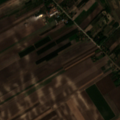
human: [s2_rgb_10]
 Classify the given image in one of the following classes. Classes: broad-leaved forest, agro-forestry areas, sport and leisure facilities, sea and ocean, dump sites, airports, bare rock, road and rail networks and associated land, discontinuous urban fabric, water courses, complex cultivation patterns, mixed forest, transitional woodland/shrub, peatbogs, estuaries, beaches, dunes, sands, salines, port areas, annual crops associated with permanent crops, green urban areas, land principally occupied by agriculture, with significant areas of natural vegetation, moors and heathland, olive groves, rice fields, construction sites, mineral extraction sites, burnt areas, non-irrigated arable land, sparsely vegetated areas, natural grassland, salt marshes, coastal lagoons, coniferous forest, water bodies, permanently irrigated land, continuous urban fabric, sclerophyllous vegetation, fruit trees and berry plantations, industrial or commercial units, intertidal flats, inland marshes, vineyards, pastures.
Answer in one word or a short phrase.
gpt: non-irrigated arable land, complex cultivation patterns